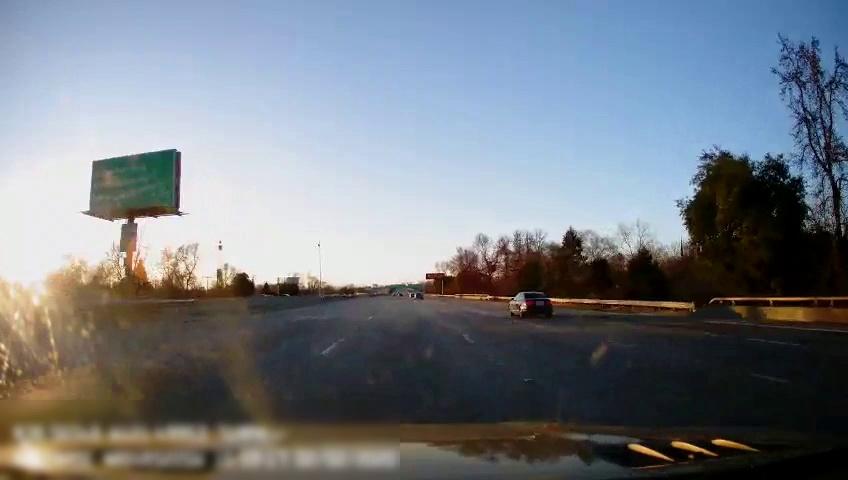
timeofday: Day
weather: Sunny
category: Drivable Space
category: Vehicles | Car
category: Lanes | Current Lane
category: Lanes | Current Lane
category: Lanes | Alternate Lane
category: Lanes | Alternate Lane
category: Lanes | Alternate Lane
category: Lanes | Alternate Lane